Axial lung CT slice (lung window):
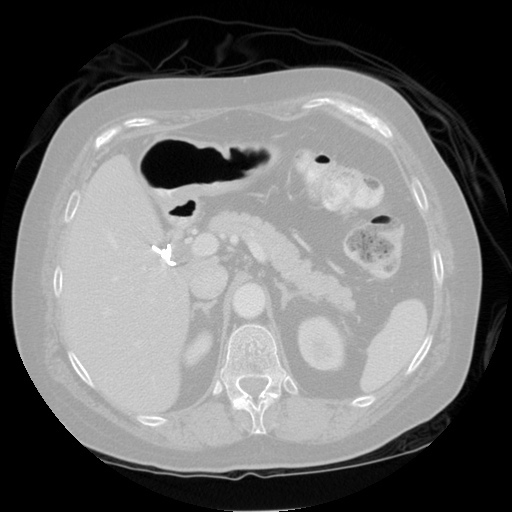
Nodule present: no